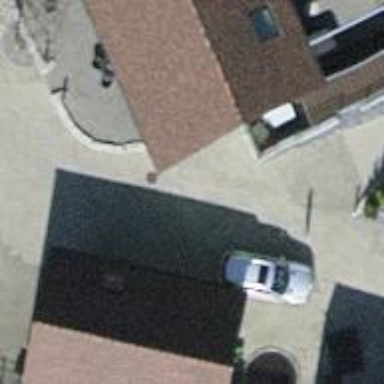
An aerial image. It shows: Paved driveway designated as service road.